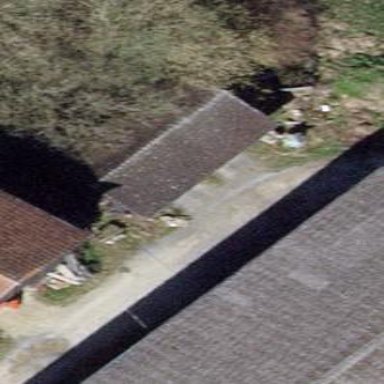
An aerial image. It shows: View of roof of building.